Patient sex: M
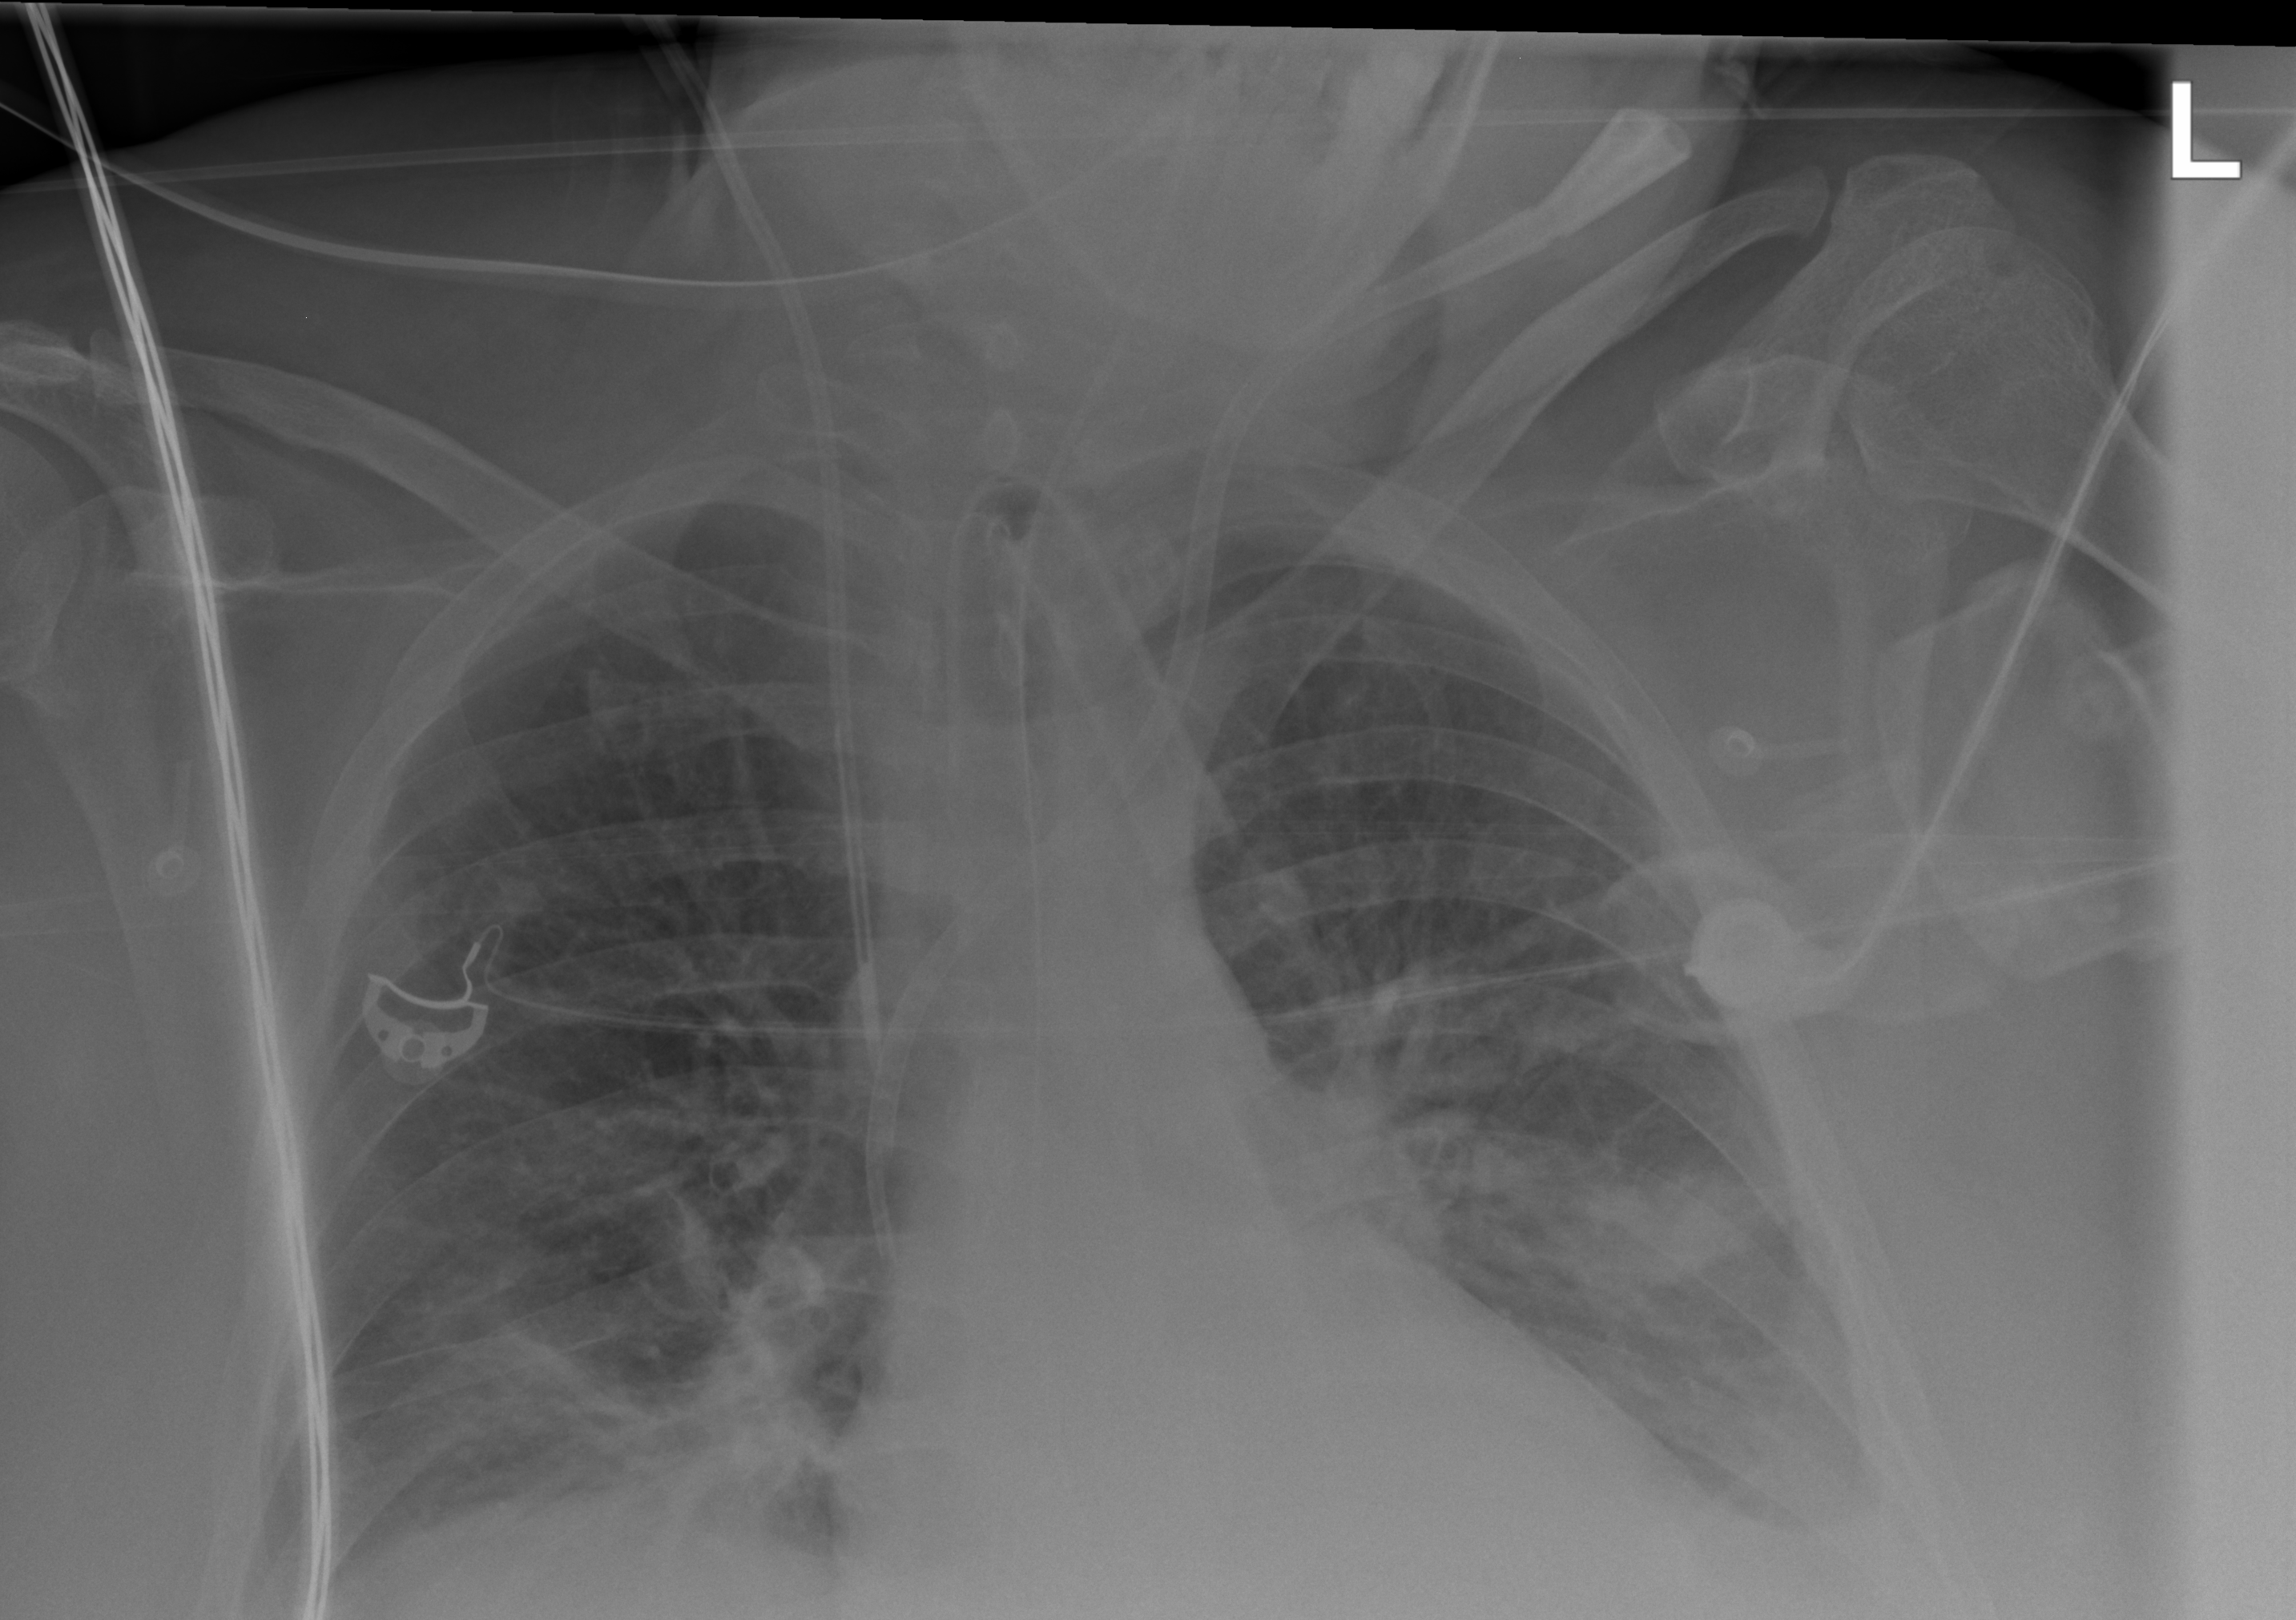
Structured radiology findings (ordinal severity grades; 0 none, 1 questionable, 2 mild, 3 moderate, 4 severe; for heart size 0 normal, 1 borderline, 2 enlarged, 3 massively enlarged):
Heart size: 0
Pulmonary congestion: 2
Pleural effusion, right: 2
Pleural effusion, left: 2
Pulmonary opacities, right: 0
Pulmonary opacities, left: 2
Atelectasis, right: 2
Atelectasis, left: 2